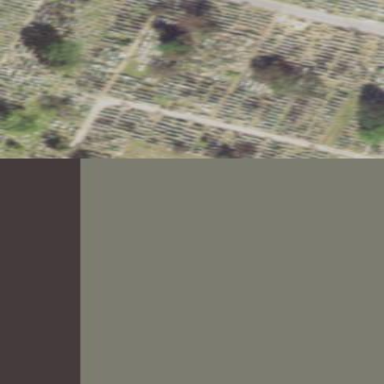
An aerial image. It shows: Sector in the cemetery.